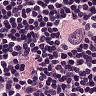
Metastatic tissue present: yes